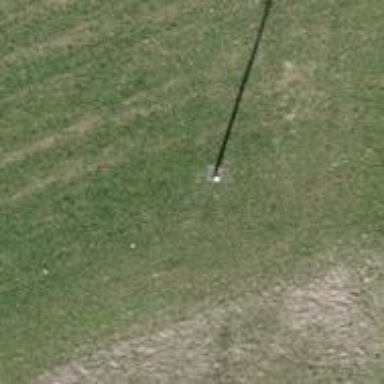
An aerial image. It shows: Power pole.